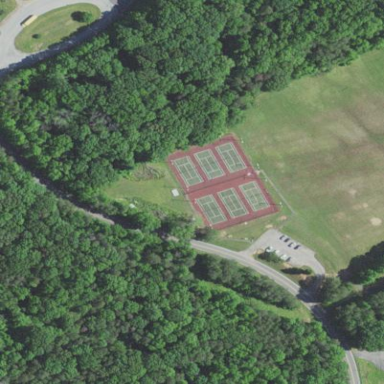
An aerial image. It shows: Asphalt tennis court.